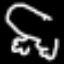
Label: frog